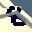
Label: 8